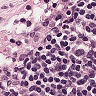
Metastatic tissue present: no